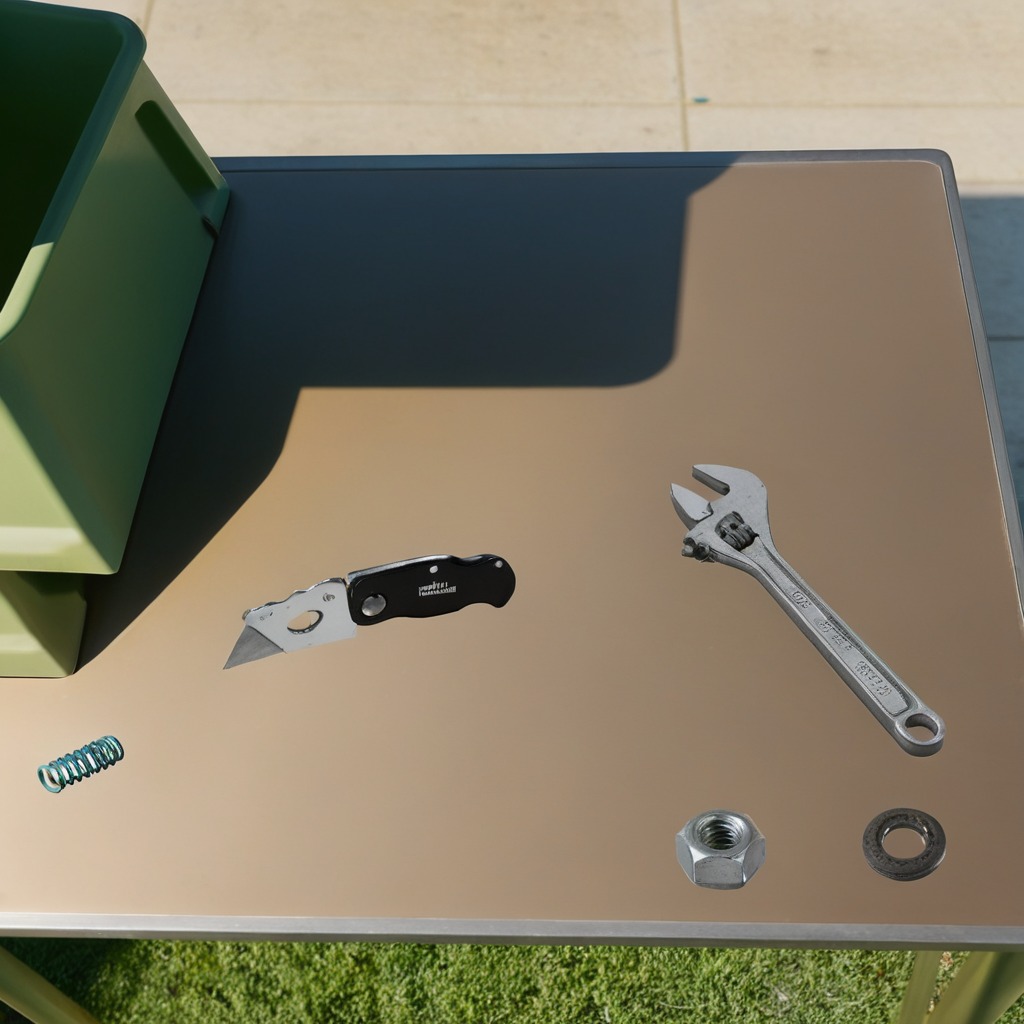
A utility knife, a flat metal washer, a coiled metal spring, a metal nut, and a wrench are lying on a clean utility table in a temporary outdoor tool station afternoon light present textured surface.